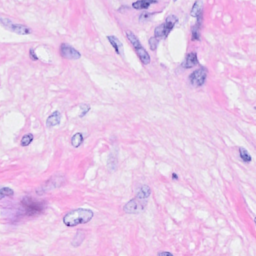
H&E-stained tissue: Breast